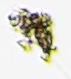
Label: Detritus